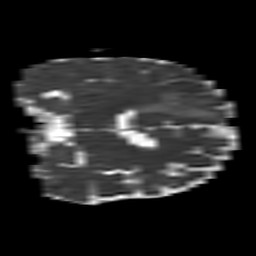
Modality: ADC
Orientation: coronal
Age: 44
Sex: male
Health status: ill
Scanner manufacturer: philips
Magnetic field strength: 3 T
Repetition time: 3.8 s
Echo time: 0.09 s